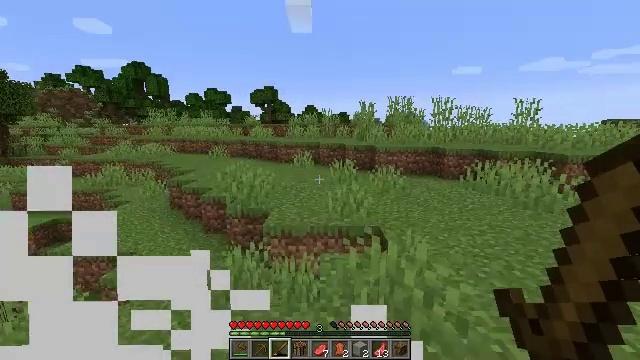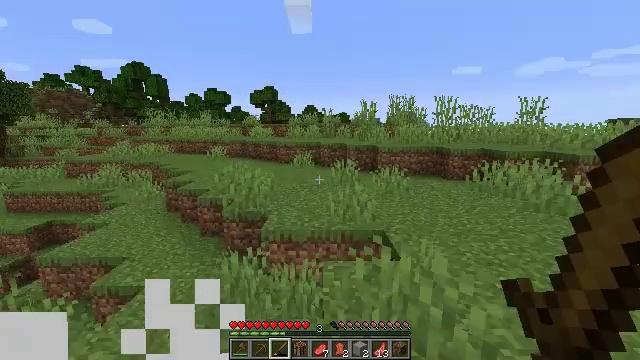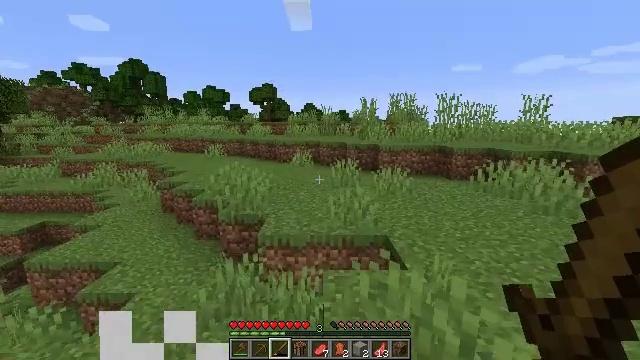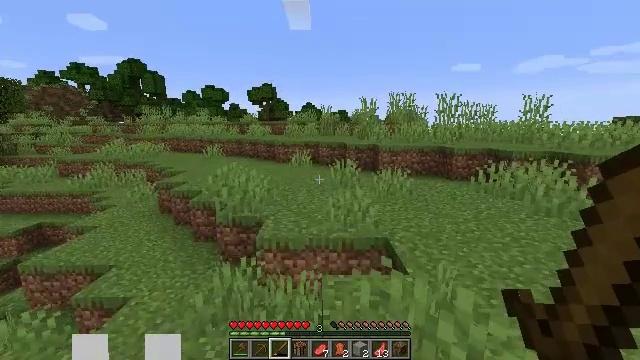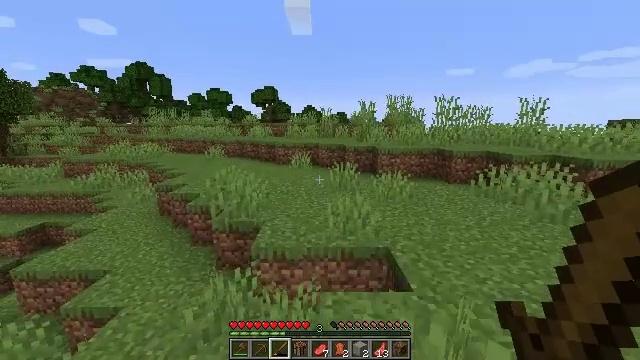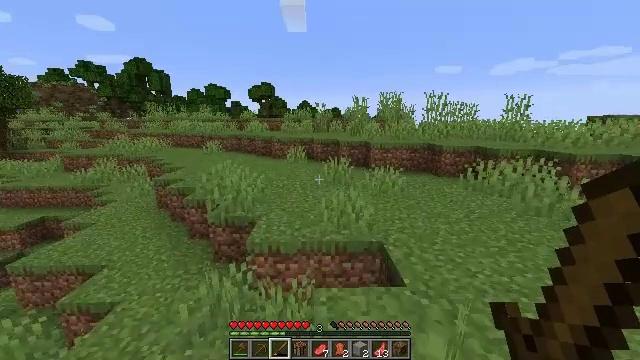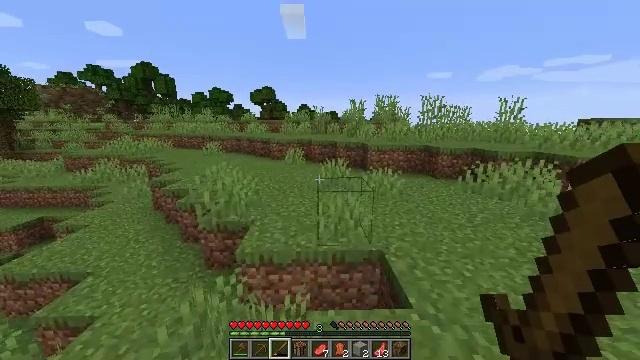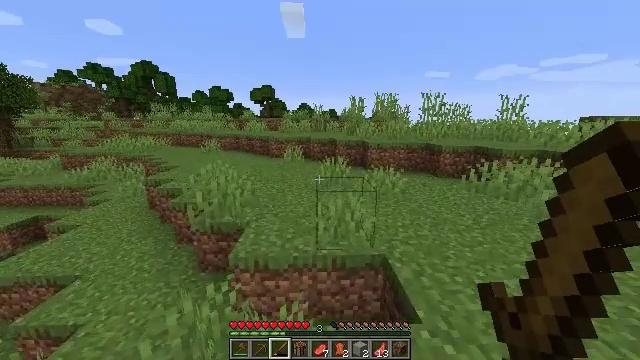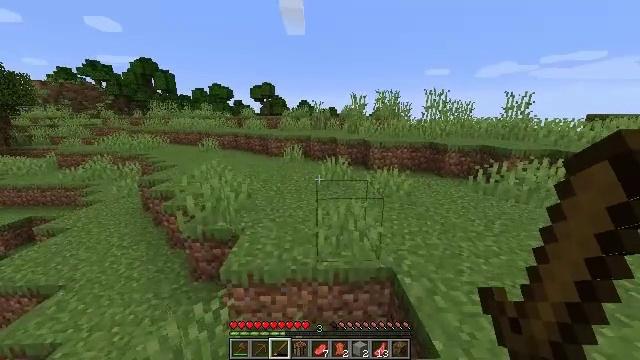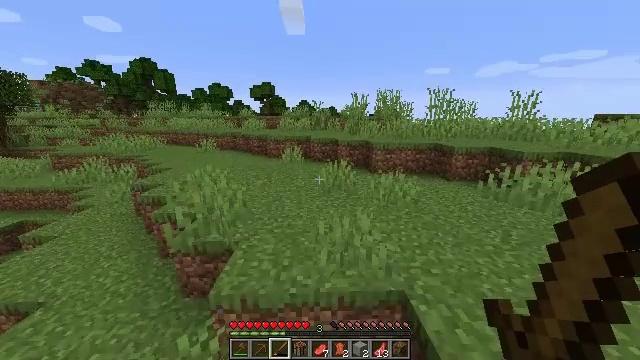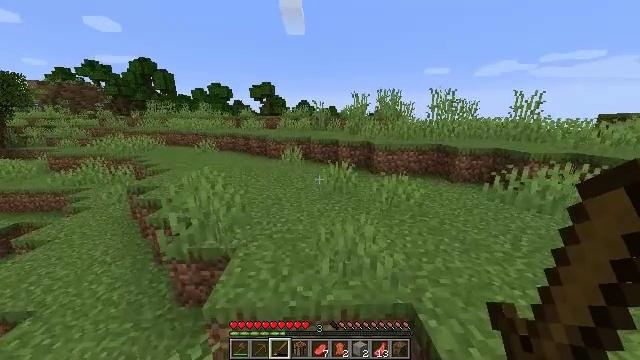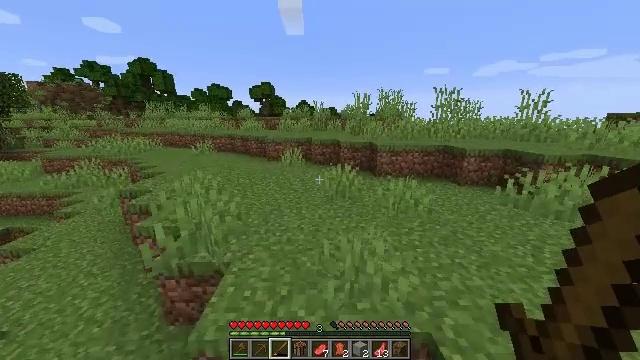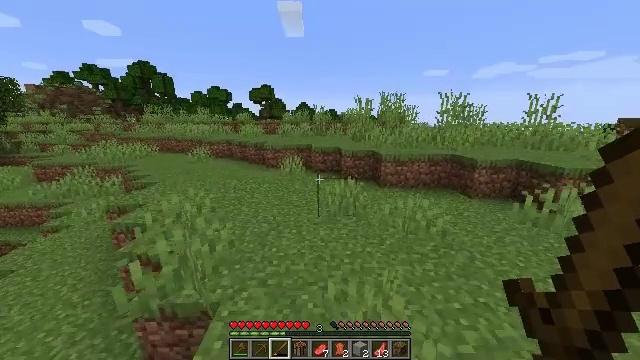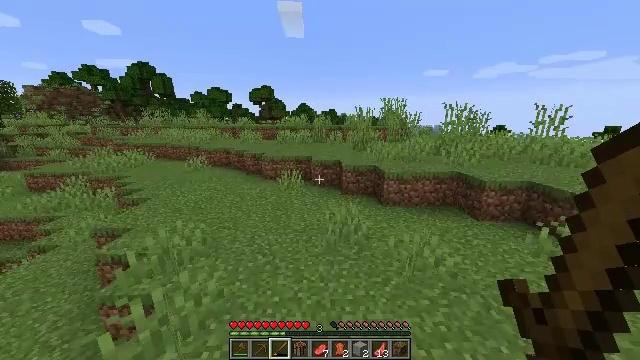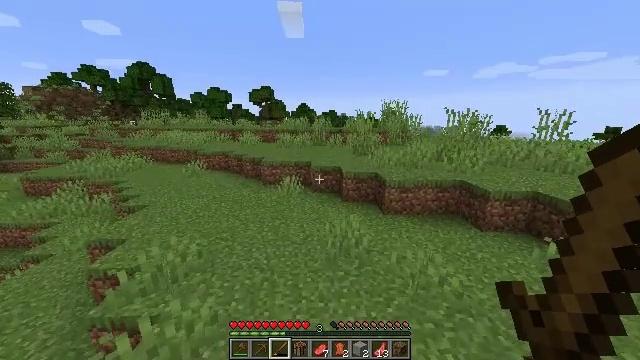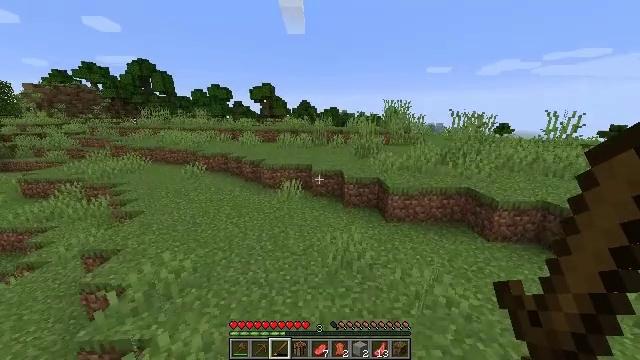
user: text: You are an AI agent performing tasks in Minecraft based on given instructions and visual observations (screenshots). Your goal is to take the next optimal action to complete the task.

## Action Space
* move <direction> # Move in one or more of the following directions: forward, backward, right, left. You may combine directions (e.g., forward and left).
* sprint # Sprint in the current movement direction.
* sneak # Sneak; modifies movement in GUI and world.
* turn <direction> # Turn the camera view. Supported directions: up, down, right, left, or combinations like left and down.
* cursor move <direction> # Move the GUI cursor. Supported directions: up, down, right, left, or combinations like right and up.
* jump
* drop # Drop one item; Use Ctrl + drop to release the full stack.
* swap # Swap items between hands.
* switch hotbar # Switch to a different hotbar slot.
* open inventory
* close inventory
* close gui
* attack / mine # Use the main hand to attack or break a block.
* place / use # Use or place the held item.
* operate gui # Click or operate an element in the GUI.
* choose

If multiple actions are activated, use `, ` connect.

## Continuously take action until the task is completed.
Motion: motion action
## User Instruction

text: Kill mobs.
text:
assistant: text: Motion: move forward
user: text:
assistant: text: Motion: move forward
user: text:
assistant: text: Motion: move forward, sprint
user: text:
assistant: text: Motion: move forward, sprint
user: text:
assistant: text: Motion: move forward, sprint, turn right and down
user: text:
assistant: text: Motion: move forward, sprint
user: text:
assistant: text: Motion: move forward, sprint
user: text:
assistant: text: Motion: move forward, sprint
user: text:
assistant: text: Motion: move forward, sprint
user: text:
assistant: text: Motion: move forward, sprint
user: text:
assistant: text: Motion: move forward, sprint
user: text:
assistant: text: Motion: move forward, sprint, jump
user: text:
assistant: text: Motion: move forward, sprint, jump
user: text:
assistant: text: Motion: move forward, sprint, jump
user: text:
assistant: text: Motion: move forward, sprint, jump
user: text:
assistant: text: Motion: move forward, sprint
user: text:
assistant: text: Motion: move forward, sprint
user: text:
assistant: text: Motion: move forward, sprint
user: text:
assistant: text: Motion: move forward, sprint
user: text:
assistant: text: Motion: move forward, sprint
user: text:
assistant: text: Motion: move forward, sprint
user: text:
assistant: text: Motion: move forward, sprint
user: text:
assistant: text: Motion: move forward, sprint
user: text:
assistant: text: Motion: move forward, sprint
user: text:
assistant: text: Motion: move forward, sprint
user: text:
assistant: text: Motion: move forward, sprint
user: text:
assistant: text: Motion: move forward, sprint
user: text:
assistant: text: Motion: move forward, sprint
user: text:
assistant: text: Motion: move forward, sprint
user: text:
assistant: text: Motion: move forward, sprint